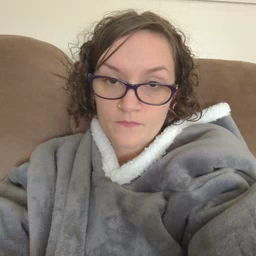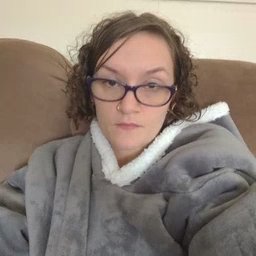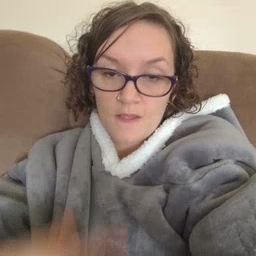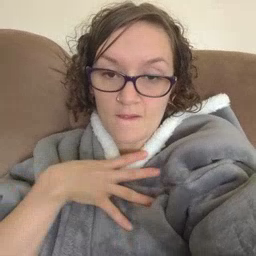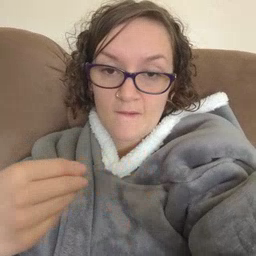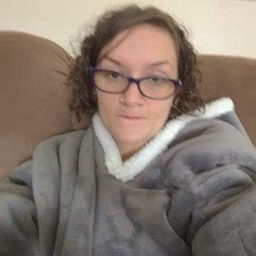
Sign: white